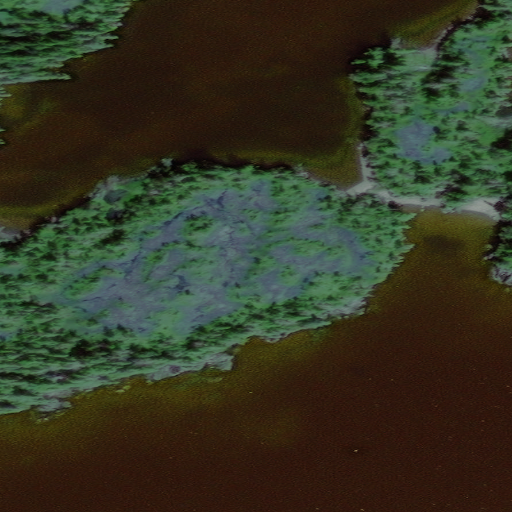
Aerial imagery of island in Alaska named Mink Island containing only unknown